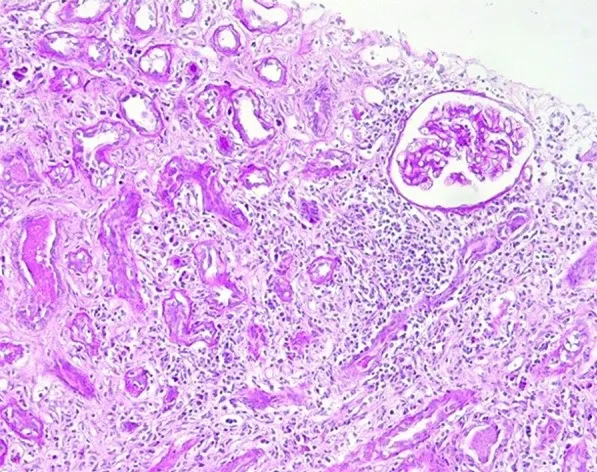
Biopsy specimen with a portion of renal cortical and medulla containing 12 glomeruli, 2 of which were sclerotic. Three glomeruli presented slight segmental mesangial sclerosis, 2 others presented mesangial sclerosis and irregular thickening of blood vessel walls (due to ischemia). Diffuse edema, interstitial fibrosis, focal atrophy, and tubular deterioration were present among with diffuse lymphomonocytic infiltration with infiltration of the tubular tissue. Arteriosclerosis was present. Immunofluorescence tests were negative. Electronic microscopy was not performed. The specimen was compatible with FSGS and interstitial nephritis.
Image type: pathology (immunostaining)